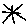
Label: line